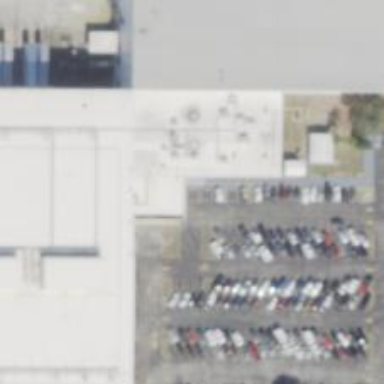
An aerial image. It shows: Parking space.